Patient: sex M, age 52
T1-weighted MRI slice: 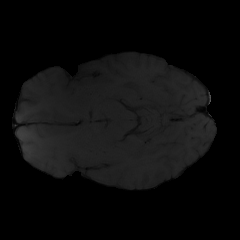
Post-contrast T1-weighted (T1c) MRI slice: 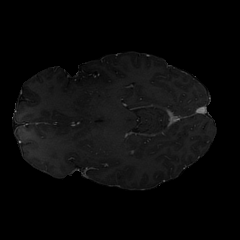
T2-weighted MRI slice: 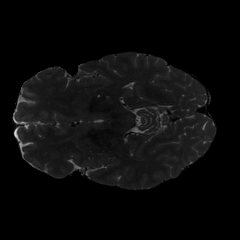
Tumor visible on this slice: no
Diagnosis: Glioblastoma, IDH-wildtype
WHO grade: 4